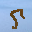
Label: 5